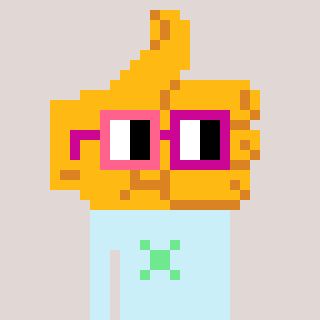
a pixel art character with square pink and red glasses, a thumbsup-shaped head and a cold-colored body on a warm background